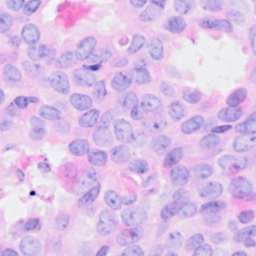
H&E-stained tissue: Breast